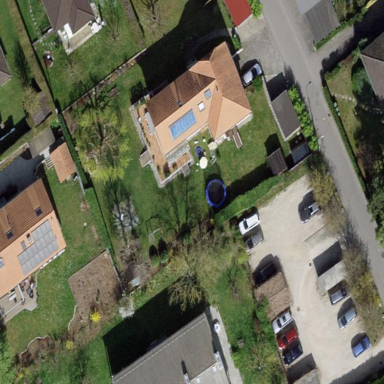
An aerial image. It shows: Garden enclosed by fence.